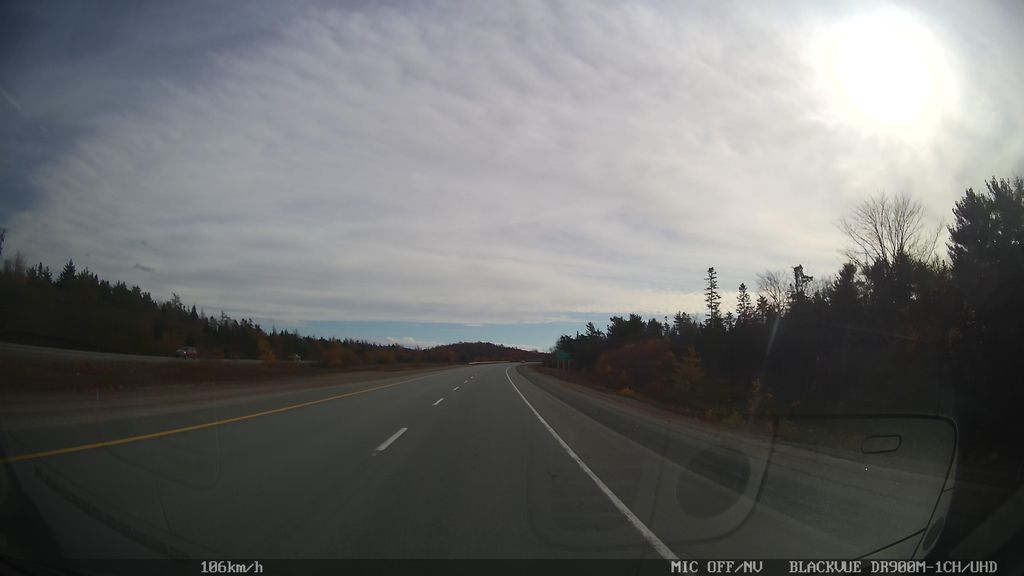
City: halifax